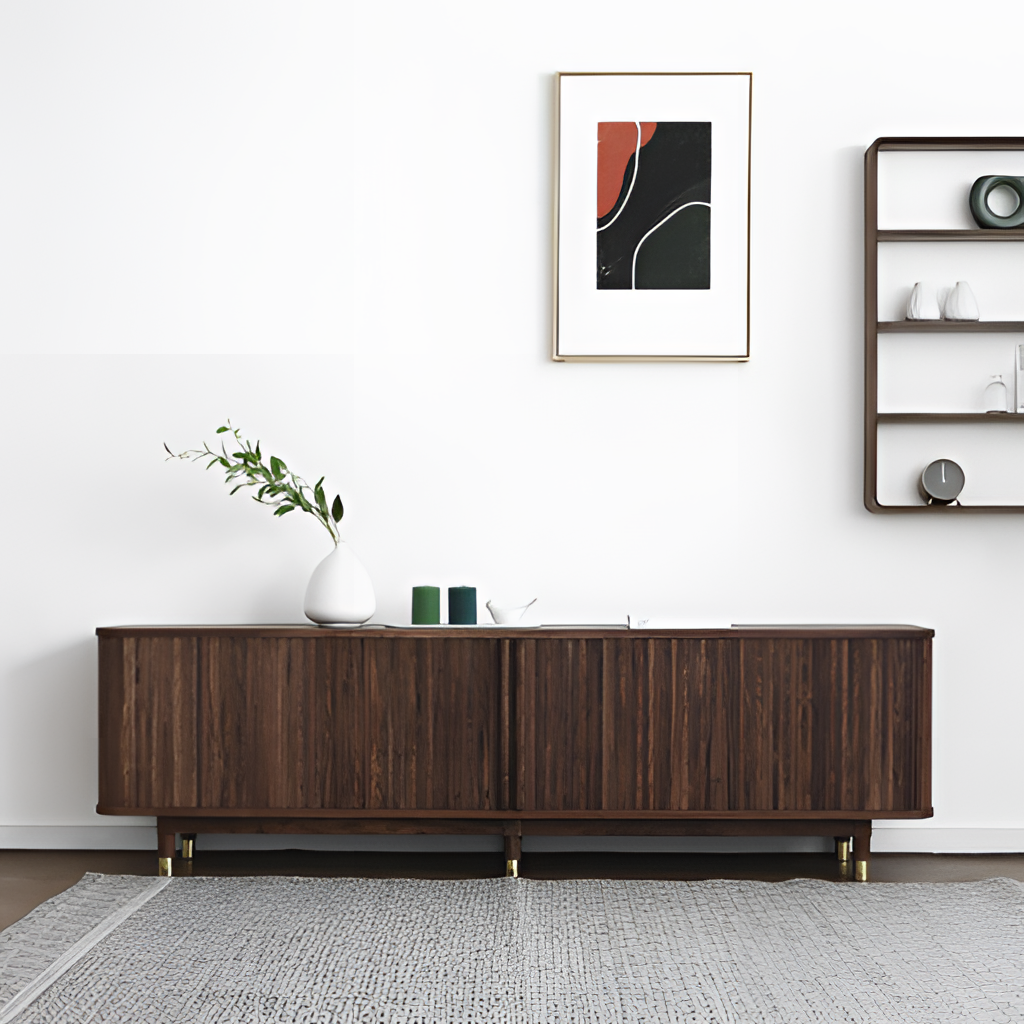
wood cabinet, living room, contemporary, paint wallpaper, with solid pattern, gray fabric flooring, with textured pattern